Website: home-depot
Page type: delivery-shipping
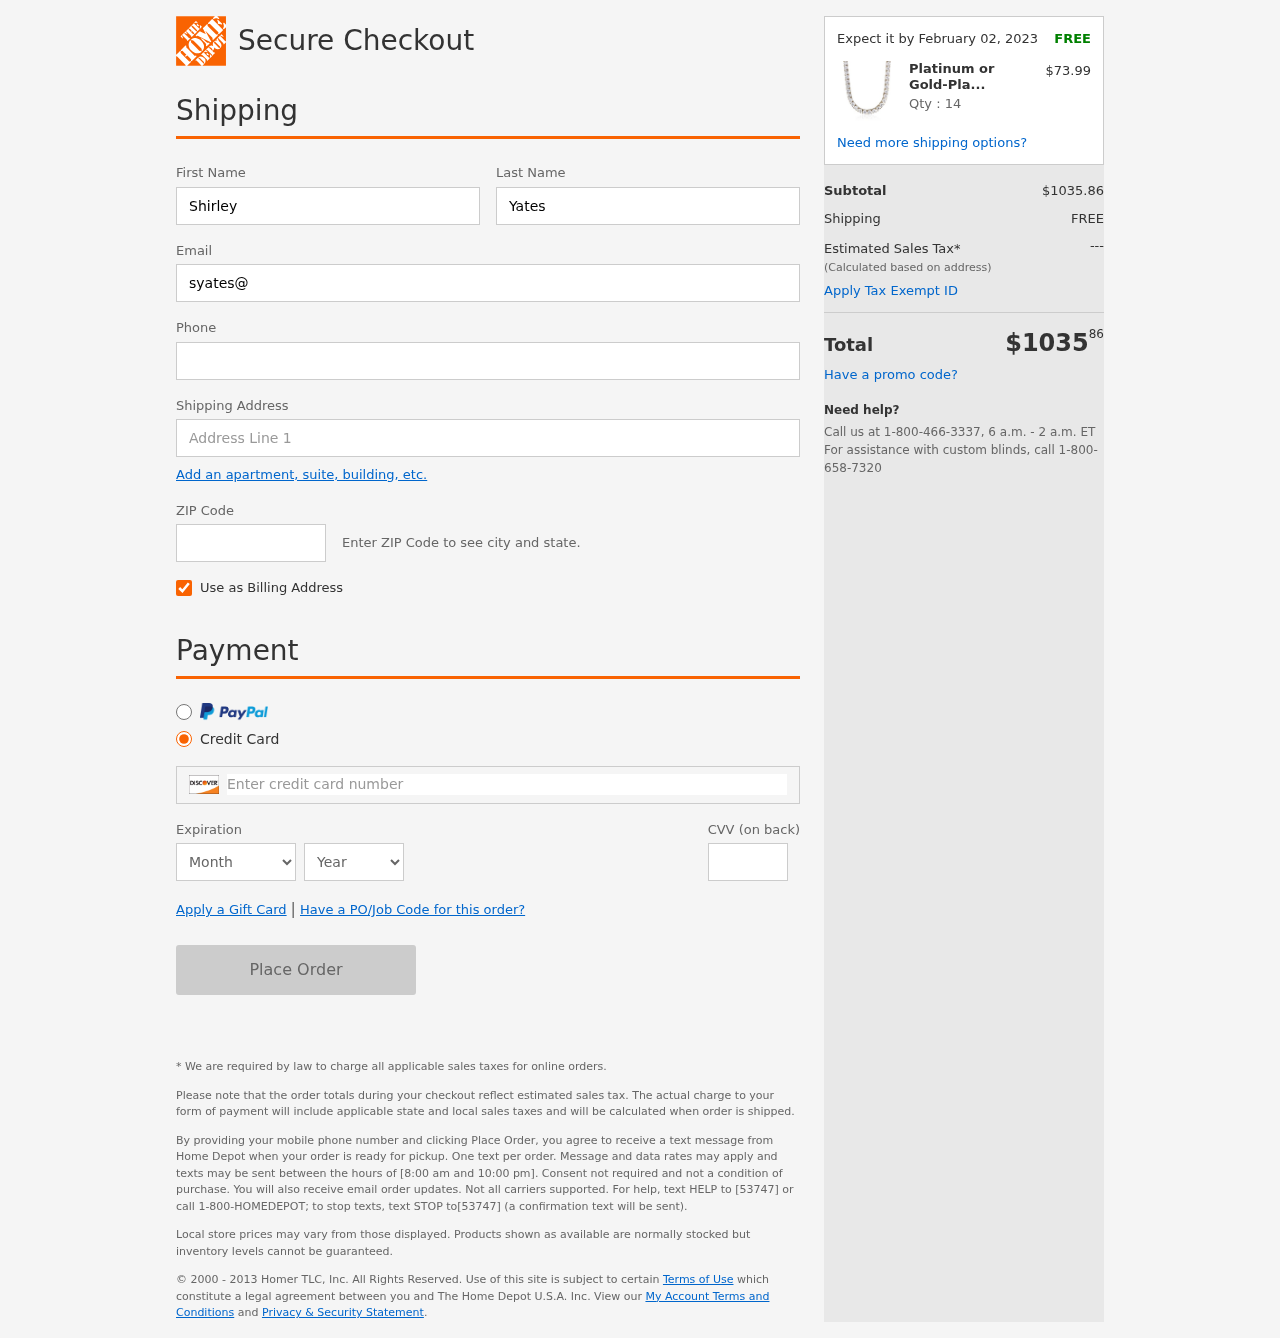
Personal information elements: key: PII_CARD_CVV
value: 727
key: PII_CARD_EXPIRY_MONTH
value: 04
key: PII_CARD_EXPIRY_YEAR
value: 28
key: PII_CARD_NUMBER
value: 6011 8850 0707 7439
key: PII_EMAIL
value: syates@yahoo.com
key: PII_FIRSTNAME
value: Shirley
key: PII_LASTNAME
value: Yates
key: PII_PHONE
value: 3554483037
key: PII_POSTCODE
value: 24746
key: PII_STREET
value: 80255 Jenkins Brooks
Product elements: key: PRODUCT1_NAME
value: Platinum or Gold-Plated Sterling Silver Swarovski Zirconia Round-Cut Tennis Necklace (5mm), 17"
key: PRODUCT1_PRICE
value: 73.99
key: PRODUCT1_QUANTITY
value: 14
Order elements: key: ORDER_DELIVERY_DATE
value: Expect it by February 02, 2023
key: ORDER_SUBTOTAL
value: $1035.86
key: ORDER_SHIPPING_COST
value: FREE
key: ORDER_TOTAL
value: $103586